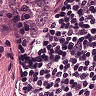
Metastatic tissue present: yes